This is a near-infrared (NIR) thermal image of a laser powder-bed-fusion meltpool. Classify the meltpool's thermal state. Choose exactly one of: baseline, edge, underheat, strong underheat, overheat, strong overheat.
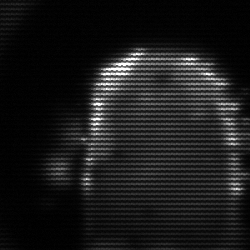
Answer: baseline